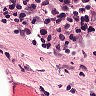
Metastatic tissue present: no